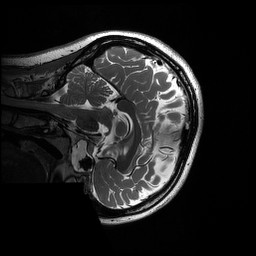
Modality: T2w
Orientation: sagittal
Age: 20
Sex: female